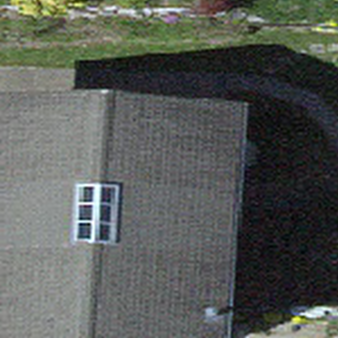
Label: other